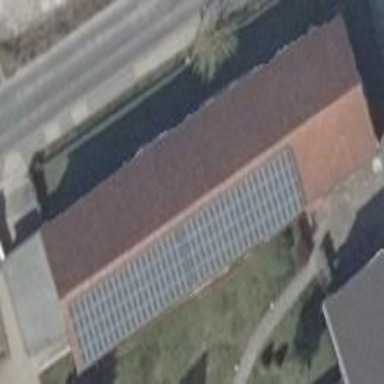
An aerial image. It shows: Office building with gabled roof.